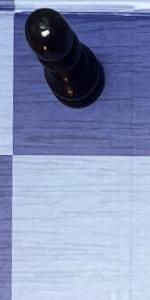
Label: Empty